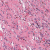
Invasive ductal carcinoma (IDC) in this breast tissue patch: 0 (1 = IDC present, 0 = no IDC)